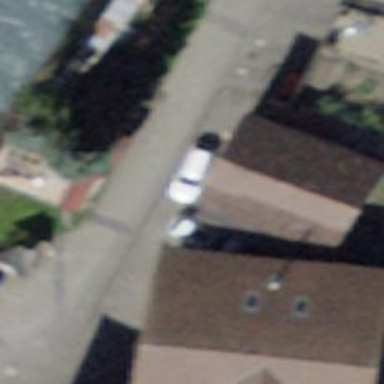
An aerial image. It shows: Shed.